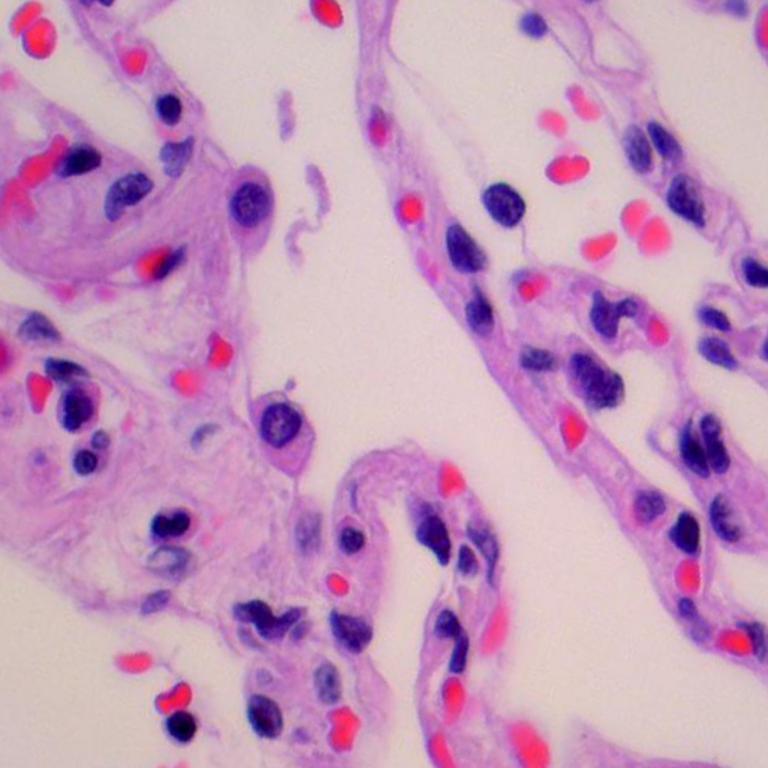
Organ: lung
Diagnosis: benign